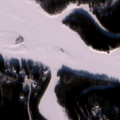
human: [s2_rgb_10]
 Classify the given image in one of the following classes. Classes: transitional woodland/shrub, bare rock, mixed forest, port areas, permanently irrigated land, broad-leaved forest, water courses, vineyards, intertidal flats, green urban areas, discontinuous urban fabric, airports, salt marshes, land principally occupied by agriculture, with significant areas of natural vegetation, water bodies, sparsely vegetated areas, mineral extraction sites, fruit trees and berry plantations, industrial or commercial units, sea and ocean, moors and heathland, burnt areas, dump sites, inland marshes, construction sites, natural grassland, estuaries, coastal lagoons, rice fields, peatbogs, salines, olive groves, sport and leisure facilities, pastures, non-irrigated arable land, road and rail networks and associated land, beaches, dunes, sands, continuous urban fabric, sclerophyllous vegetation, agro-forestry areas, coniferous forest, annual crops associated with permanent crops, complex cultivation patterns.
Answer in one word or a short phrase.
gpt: discontinuous urban fabric, broad-leaved forest, coniferous forest, mixed forest, water courses, sea and ocean